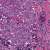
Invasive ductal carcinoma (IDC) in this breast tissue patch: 1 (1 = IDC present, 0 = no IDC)